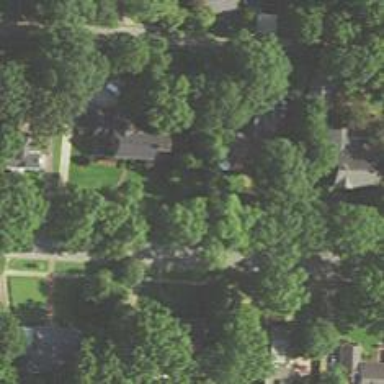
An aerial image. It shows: Park located in historic district.